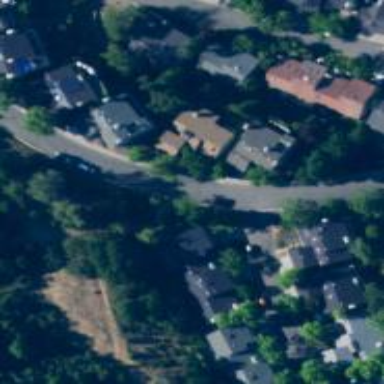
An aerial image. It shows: Residential road with sidewalk on the left side.